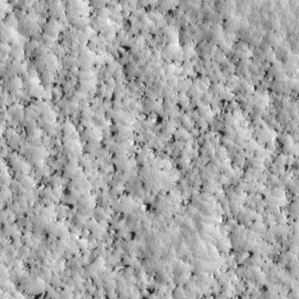
Label: non_frost